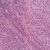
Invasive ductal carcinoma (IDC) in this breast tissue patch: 1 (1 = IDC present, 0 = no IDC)